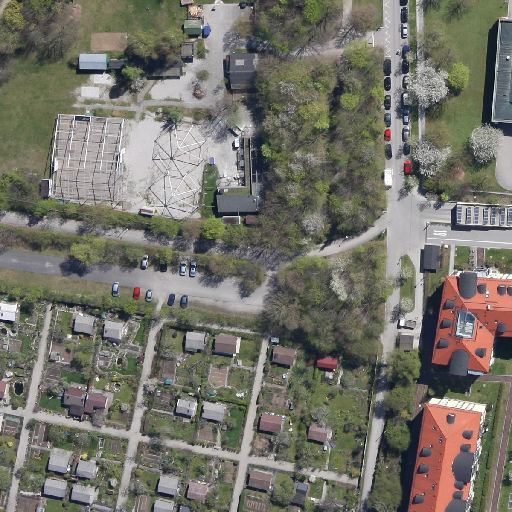
Referring expression: light-duty vehicle in the parking area